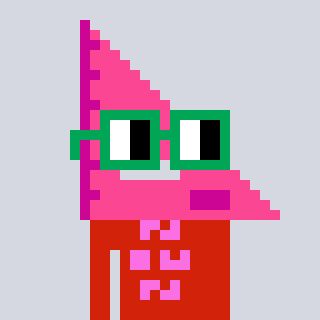
a pixel art character with square green glasses, a squadron ruler-shaped head and a red-colored body on a cool background